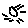
Label: sun